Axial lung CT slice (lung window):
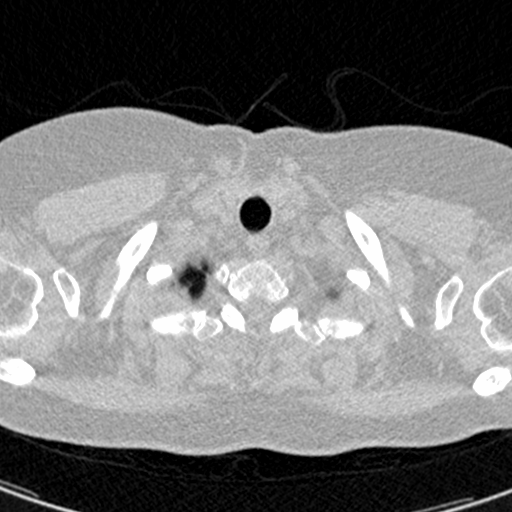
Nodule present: no